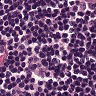
Metastatic tissue present: no